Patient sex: M
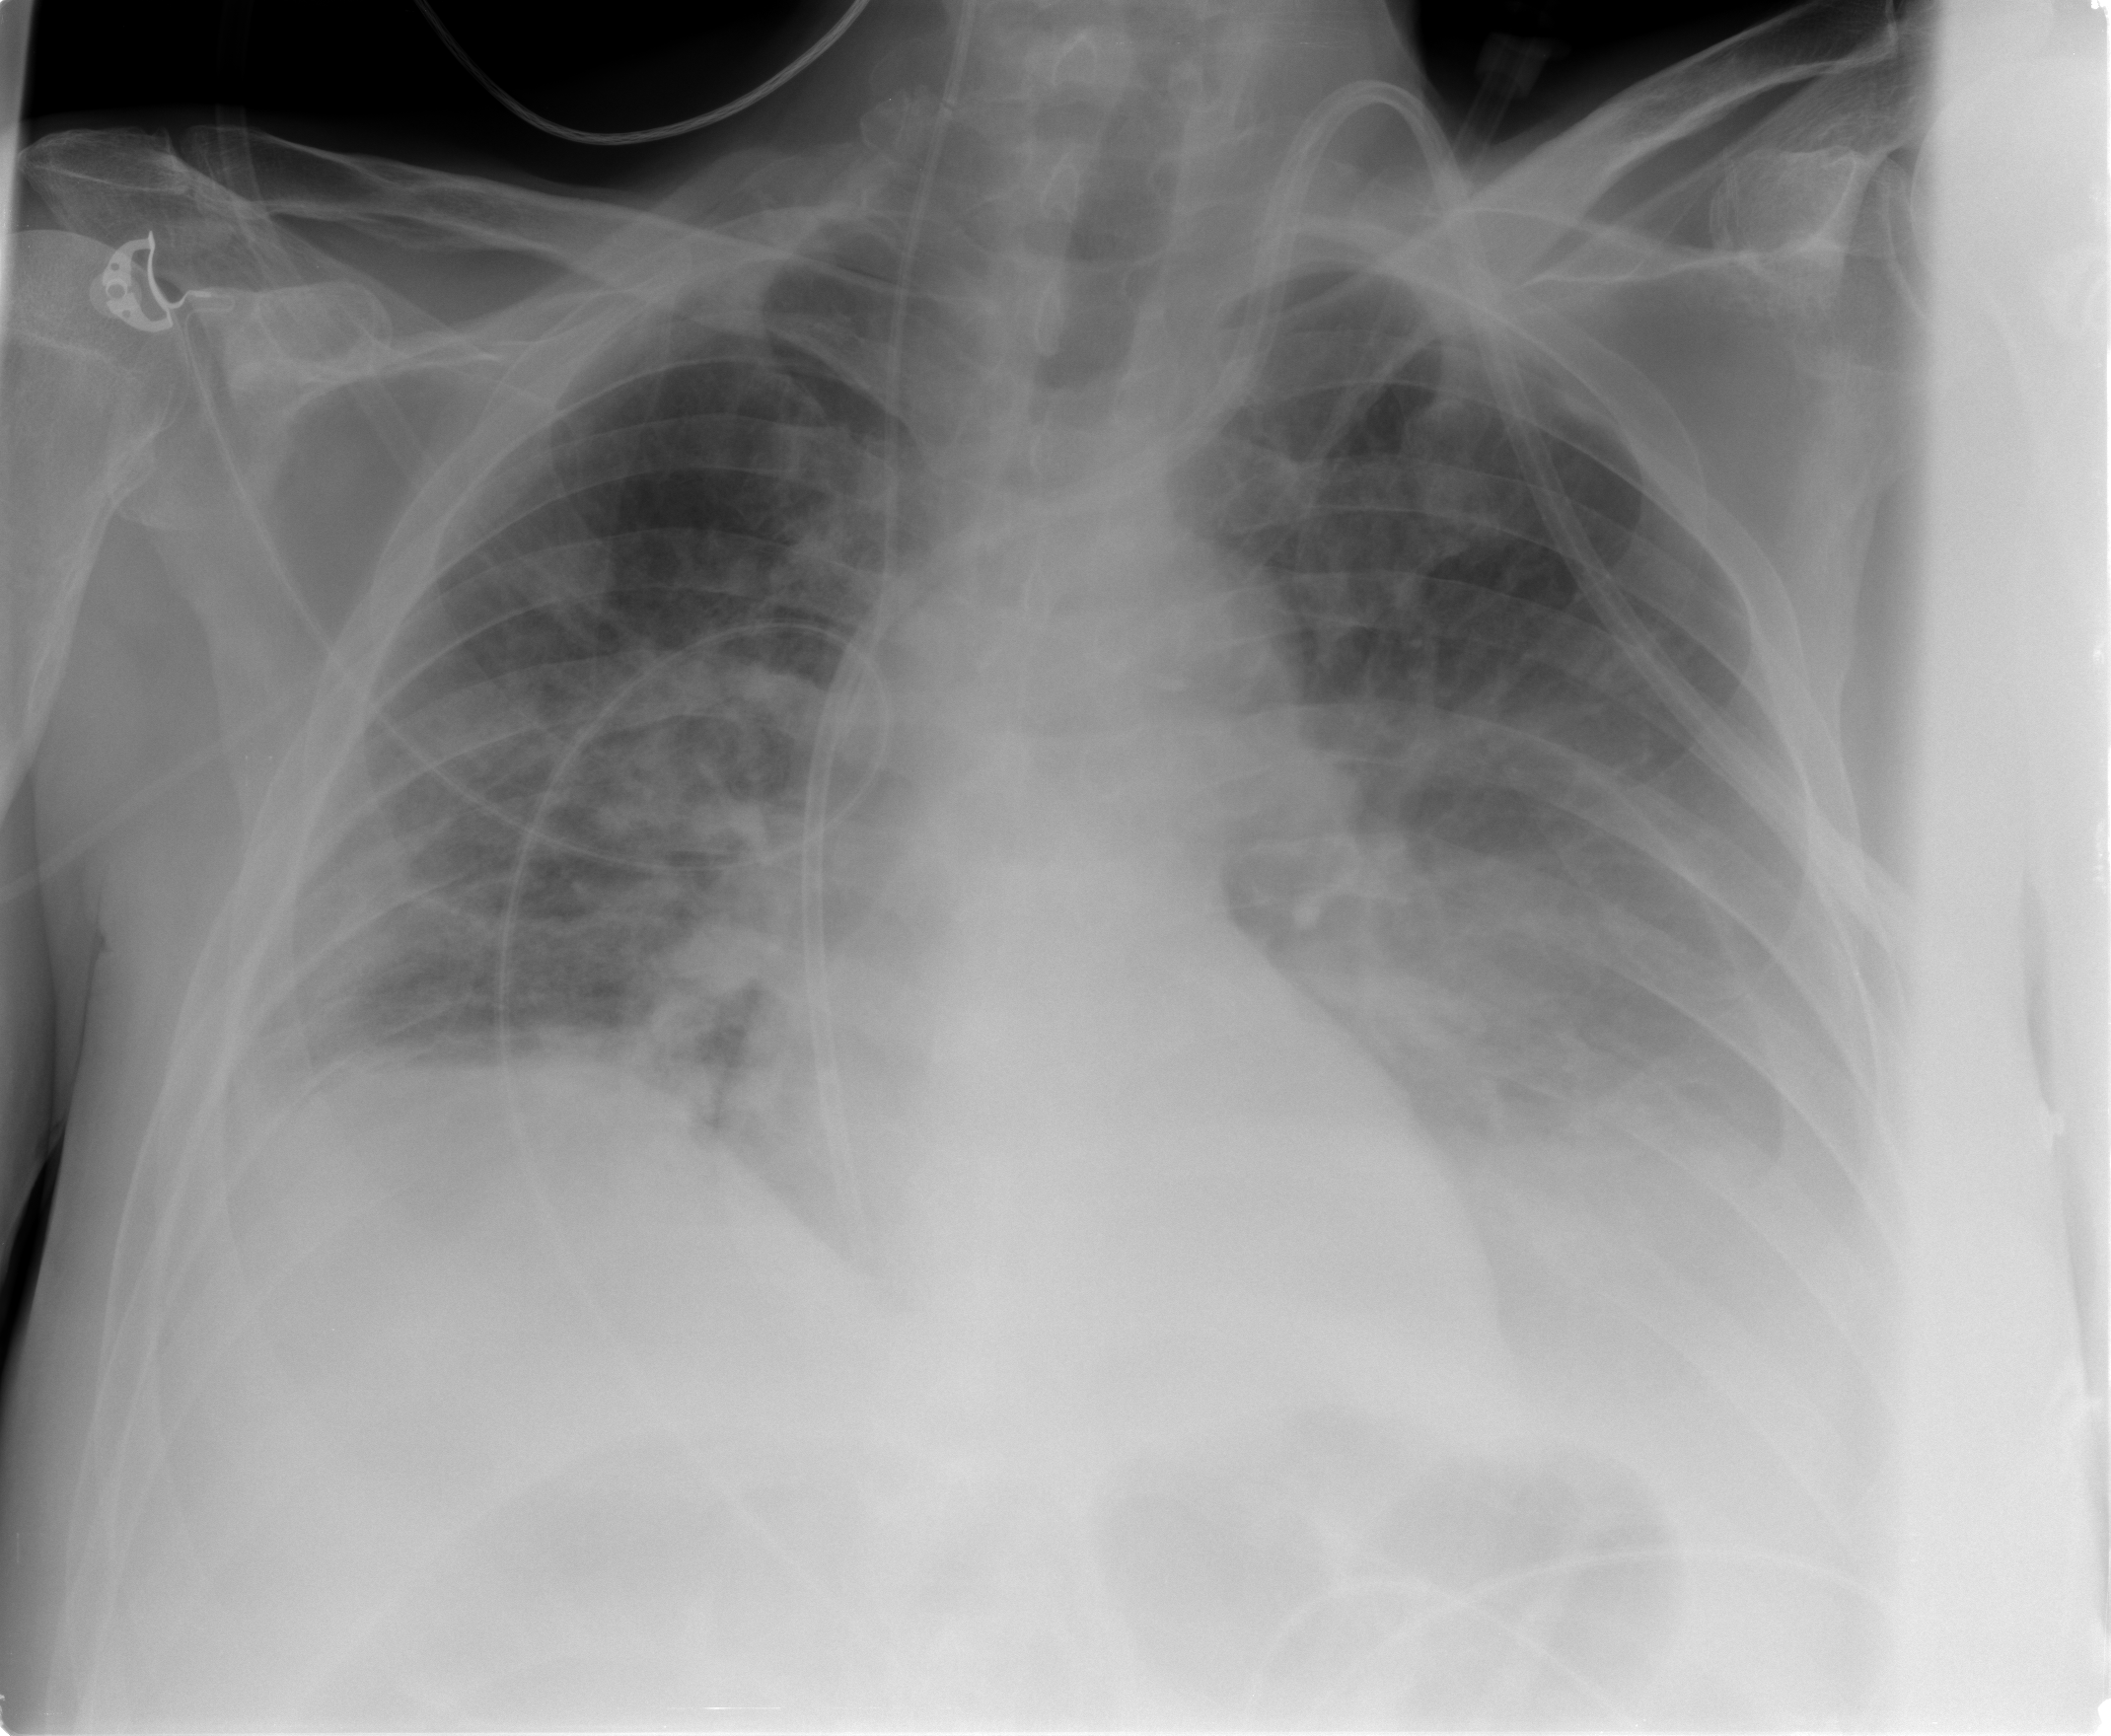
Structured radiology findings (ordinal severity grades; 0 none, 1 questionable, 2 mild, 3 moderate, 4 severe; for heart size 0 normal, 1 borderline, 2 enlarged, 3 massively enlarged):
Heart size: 0
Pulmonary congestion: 2
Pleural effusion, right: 2
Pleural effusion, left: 3
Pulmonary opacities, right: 2
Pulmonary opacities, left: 0
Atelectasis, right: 2
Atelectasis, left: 2